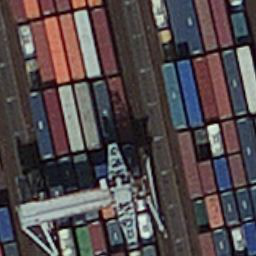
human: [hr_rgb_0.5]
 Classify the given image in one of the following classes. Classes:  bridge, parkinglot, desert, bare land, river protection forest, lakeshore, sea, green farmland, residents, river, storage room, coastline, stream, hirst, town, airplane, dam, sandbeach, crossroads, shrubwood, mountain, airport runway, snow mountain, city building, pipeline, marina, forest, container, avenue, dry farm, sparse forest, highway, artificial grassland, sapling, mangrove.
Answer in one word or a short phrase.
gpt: container